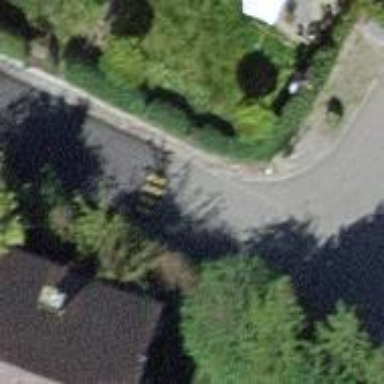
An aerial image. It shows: Bump for traffic calming.